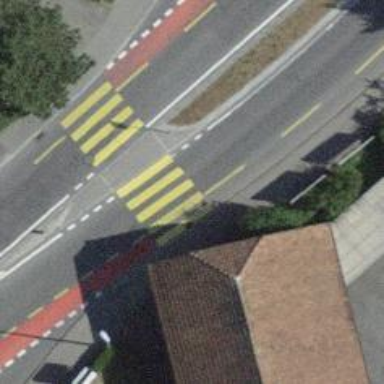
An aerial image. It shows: Kerb barrier.